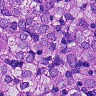
Metastatic tissue present: yes